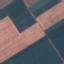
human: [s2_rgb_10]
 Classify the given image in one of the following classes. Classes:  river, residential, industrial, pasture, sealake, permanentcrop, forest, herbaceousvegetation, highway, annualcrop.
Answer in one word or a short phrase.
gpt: AnnualCrop